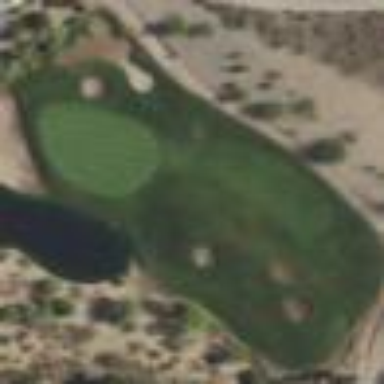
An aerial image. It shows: Area of rough grass used for golf.